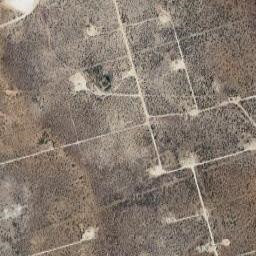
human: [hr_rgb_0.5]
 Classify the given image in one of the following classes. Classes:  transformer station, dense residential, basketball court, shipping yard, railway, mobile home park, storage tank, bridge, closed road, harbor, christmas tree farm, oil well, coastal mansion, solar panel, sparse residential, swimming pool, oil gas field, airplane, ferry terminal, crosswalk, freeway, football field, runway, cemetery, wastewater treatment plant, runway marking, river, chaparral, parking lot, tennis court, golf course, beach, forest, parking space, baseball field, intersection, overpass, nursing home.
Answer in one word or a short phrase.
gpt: oil gas field